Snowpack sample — Loveland Pass, Silver Plume, Colorado, USA (2/11/26, 12:00 PM MST)
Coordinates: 39.663, -105.886
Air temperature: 35 °F
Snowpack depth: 82 cm
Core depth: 30 cm
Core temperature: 28.4 °F
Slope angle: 13°, slope face: 12°
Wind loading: high
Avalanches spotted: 1
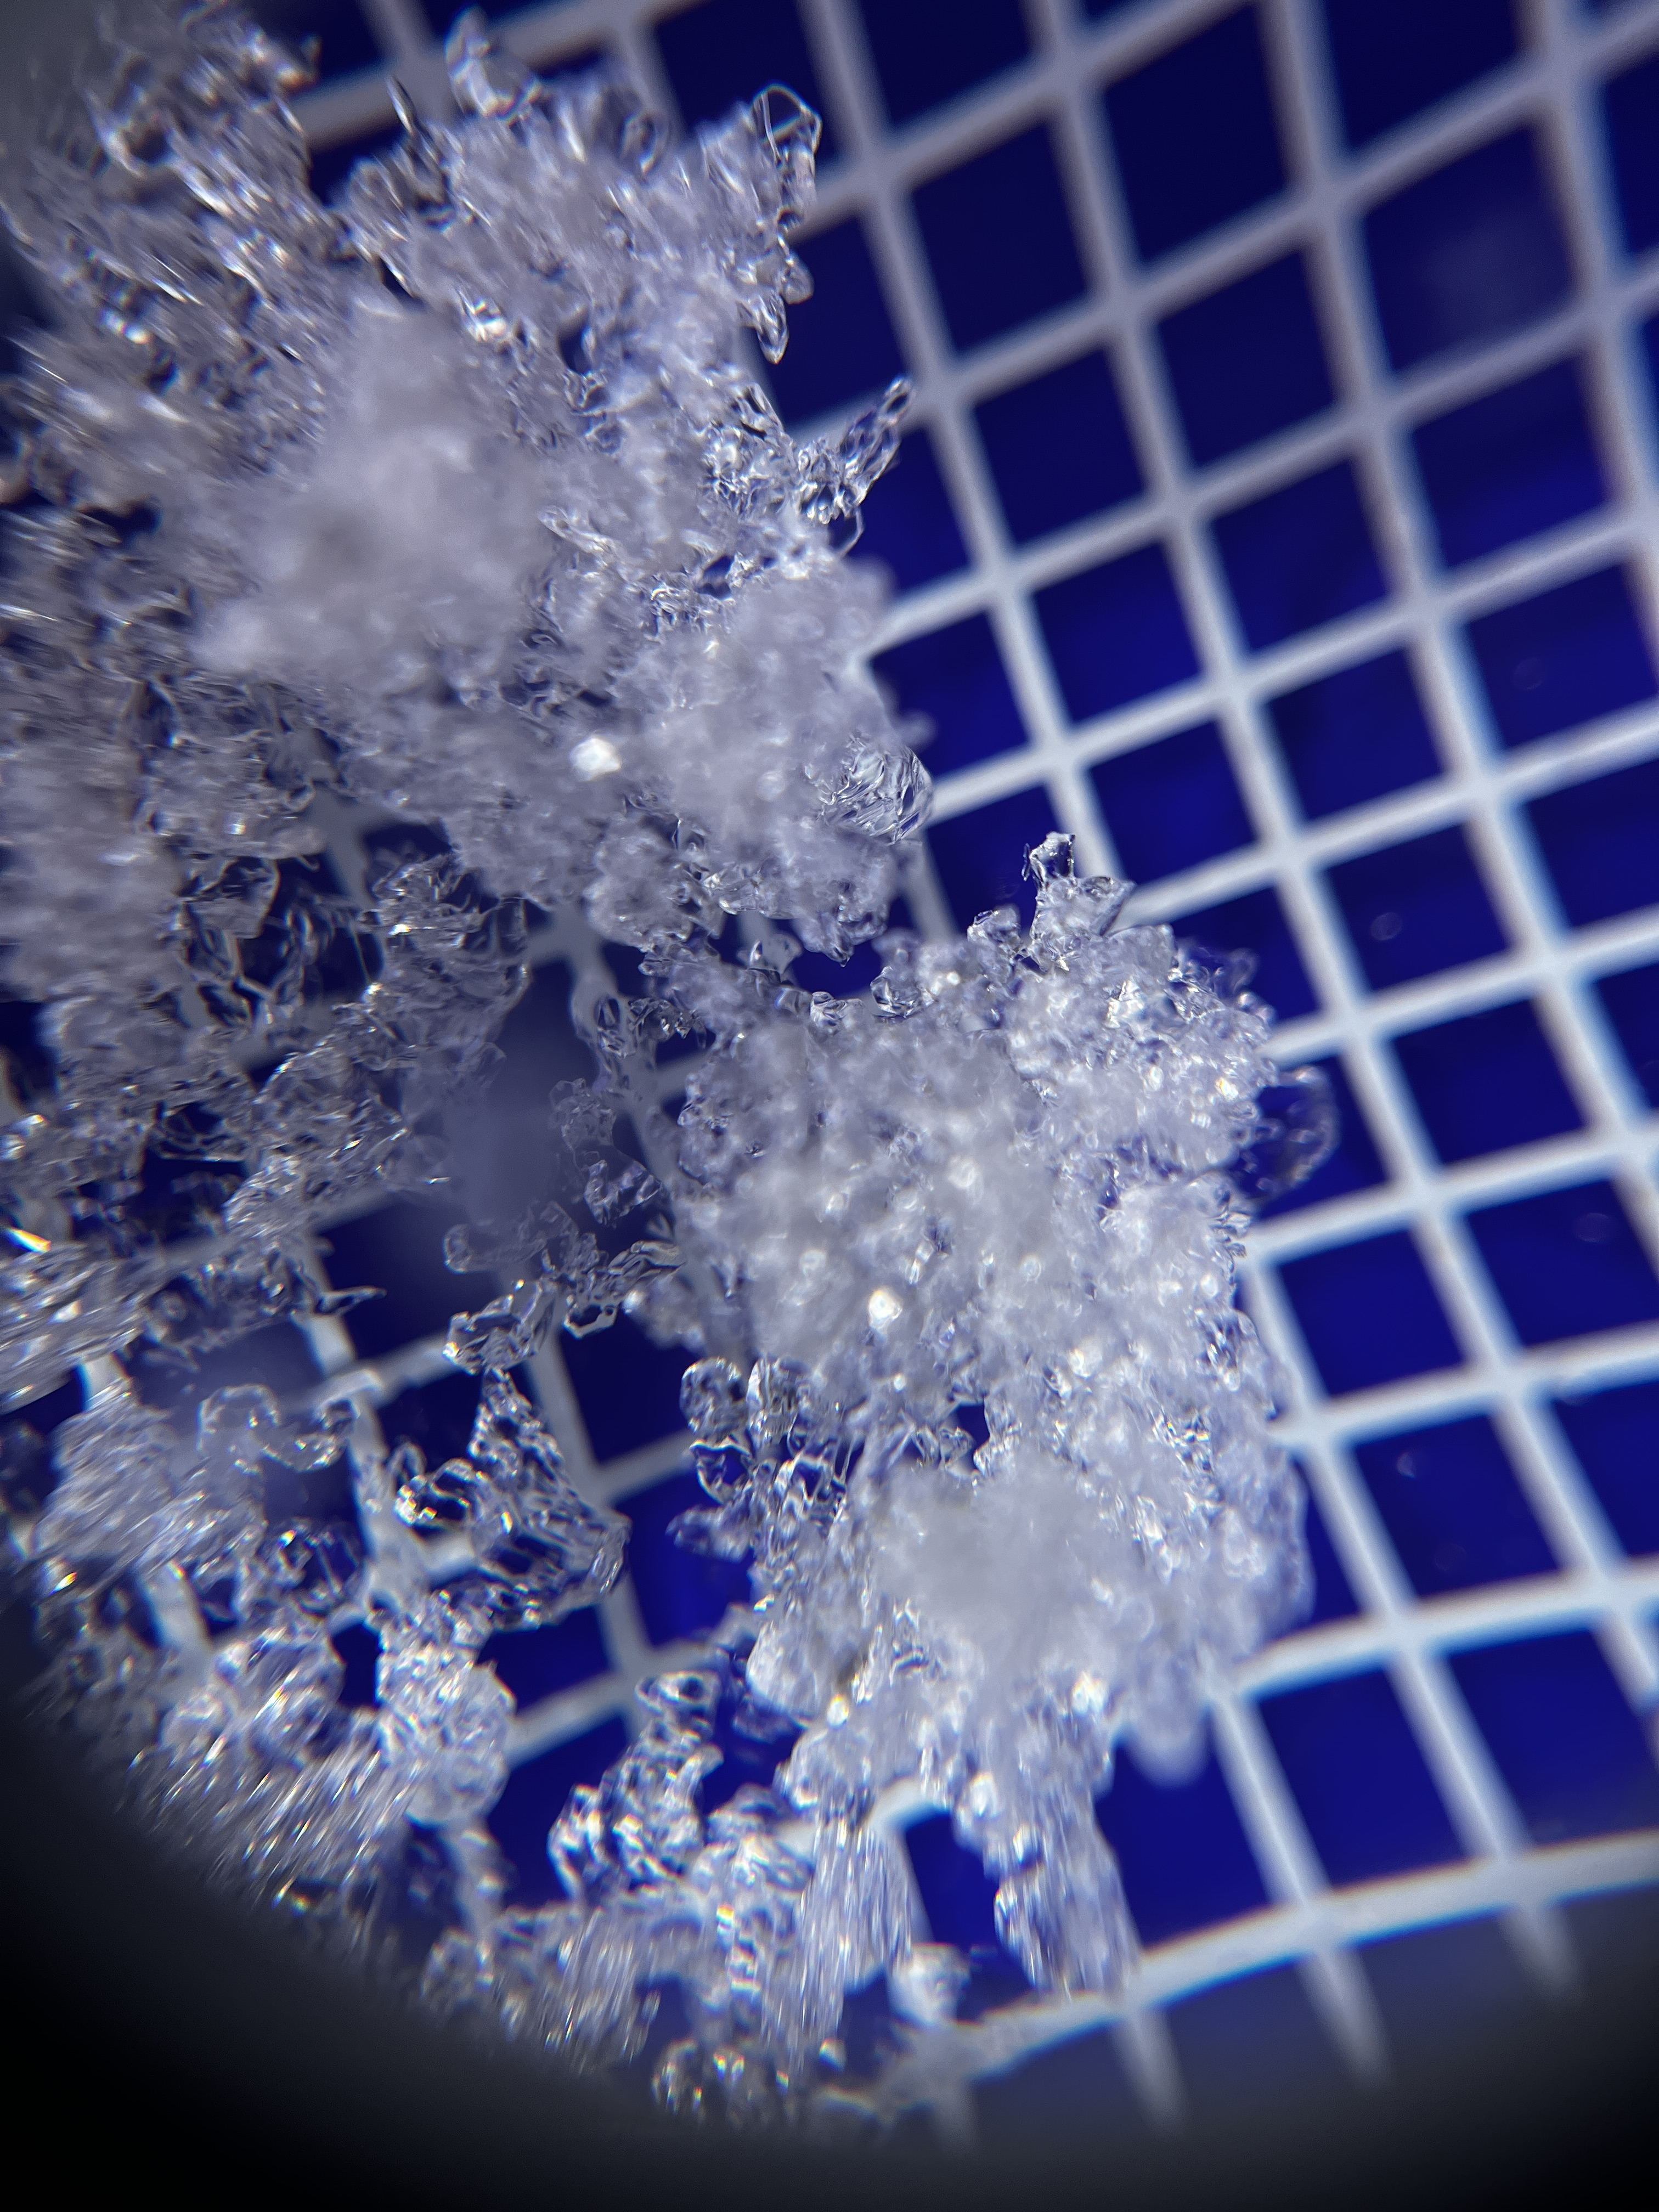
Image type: magnified_profile
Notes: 1 small avalanche spotted on the north side of the bowl, lots of wind loading